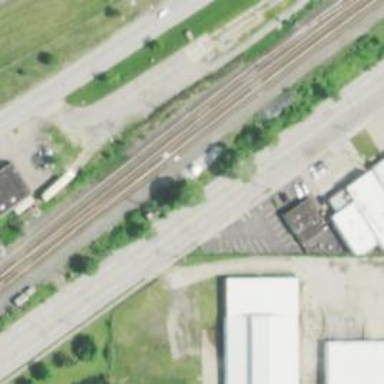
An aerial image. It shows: Railway crossover.